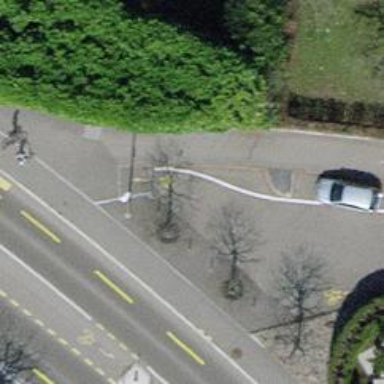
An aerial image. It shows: Bollard.